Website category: auto
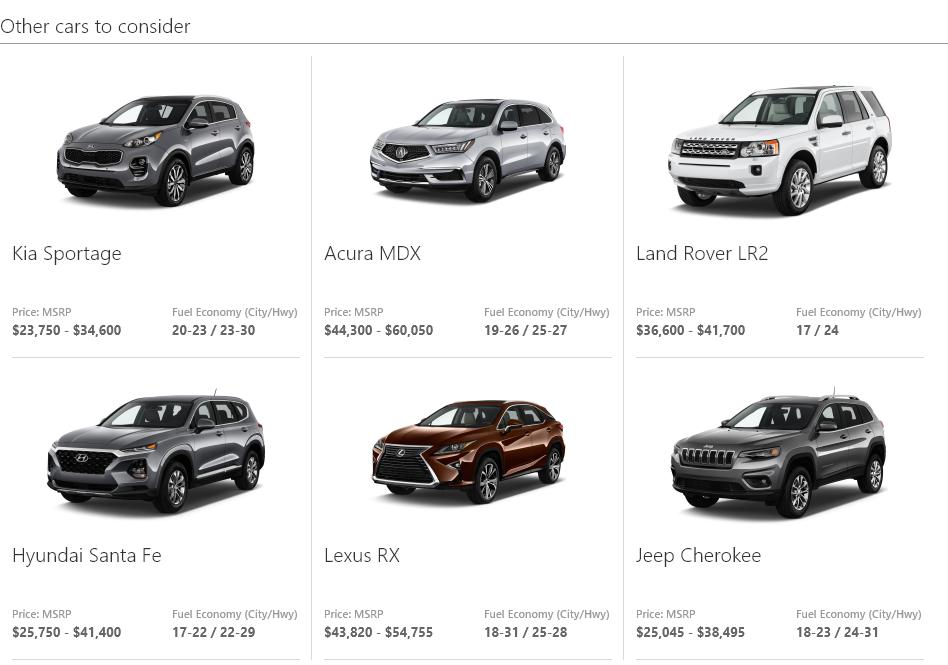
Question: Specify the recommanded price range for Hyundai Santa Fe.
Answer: $25,750 - $41,400

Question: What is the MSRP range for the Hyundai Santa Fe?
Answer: $25,750 - $41,400

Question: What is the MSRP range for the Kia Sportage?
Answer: $23,750 - $34,600

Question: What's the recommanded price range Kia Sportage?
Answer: $23,750 - $34,600

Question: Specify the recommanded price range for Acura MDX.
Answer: $44,300 - $60,050

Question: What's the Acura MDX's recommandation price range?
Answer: $44,300 - $60,050

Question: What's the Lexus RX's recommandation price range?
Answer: $43,820 - $54,755

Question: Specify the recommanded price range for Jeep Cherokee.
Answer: $25,045 - $38,495

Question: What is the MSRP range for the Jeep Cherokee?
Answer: $25,045 - $38,495

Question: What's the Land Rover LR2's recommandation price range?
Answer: $36,600 - $41,700

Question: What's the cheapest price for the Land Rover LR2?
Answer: $36,600

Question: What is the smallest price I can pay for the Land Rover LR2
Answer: $36,600

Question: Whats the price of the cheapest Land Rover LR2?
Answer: $36,600

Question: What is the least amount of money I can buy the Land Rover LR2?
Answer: $36,600

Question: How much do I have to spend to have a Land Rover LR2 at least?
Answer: $36,600

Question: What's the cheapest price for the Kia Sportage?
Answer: $23,750

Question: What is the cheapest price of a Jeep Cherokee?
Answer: $25,045

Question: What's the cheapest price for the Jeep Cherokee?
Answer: $25,045

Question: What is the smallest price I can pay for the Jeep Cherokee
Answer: $25,045

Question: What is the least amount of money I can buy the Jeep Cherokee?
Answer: $25,045

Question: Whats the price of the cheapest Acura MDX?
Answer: $44,300

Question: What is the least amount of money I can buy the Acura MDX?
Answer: $44,300

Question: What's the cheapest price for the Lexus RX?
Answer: $43,820

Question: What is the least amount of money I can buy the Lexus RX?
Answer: $43,820

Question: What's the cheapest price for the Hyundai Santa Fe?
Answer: $25,750

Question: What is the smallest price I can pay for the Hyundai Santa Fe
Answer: $25,750

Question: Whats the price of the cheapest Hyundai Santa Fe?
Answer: $25,750

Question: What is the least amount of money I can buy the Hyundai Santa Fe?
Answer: $25,750

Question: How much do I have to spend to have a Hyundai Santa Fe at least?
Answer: $25,750

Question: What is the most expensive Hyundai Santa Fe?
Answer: $41,400

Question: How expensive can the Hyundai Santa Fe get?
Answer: $41,400

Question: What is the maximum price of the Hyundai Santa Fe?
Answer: $41,400

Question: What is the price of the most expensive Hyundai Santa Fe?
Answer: $41,400

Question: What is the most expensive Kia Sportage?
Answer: $34,600

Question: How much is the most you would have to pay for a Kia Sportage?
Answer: $34,600

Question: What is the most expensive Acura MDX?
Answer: $60,050

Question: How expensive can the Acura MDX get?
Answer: $60,050

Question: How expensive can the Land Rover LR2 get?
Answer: $41,700

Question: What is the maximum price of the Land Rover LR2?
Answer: $41,700

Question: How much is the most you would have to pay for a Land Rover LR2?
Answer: $41,700

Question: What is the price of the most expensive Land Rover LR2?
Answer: $41,700

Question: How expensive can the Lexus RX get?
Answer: $54,755

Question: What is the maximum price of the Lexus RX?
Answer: $54,755

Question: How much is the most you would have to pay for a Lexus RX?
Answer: $54,755

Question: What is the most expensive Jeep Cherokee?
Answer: $38,495

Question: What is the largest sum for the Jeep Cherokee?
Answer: $38,495

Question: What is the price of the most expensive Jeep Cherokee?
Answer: $38,495

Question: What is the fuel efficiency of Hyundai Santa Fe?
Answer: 17-22 / 22-29

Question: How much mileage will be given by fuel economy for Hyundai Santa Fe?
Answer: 17-22 / 22-29

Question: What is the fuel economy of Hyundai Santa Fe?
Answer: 17-22 / 22-29

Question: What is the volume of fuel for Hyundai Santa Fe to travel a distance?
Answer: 17-22 / 22-29

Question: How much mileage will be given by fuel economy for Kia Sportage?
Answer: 20-23 / 23-30

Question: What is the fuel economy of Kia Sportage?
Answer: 20-23 / 23-30

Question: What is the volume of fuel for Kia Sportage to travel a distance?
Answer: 20-23 / 23-30

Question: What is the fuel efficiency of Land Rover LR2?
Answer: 17 / 24

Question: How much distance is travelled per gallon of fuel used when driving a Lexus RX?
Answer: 18-31 / 25-28

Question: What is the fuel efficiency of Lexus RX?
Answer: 18-31 / 25-28

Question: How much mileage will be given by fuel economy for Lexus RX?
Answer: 18-31 / 25-28

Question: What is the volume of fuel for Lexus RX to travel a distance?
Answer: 18-31 / 25-28

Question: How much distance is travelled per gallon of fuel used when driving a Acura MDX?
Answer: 19-26 / 25-27

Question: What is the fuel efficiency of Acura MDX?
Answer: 19-26 / 25-27

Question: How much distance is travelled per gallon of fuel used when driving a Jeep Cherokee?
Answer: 18-23 / 24-31

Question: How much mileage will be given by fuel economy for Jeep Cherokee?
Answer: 18-23 / 24-31

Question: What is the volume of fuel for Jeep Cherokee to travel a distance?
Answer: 18-23 / 24-31